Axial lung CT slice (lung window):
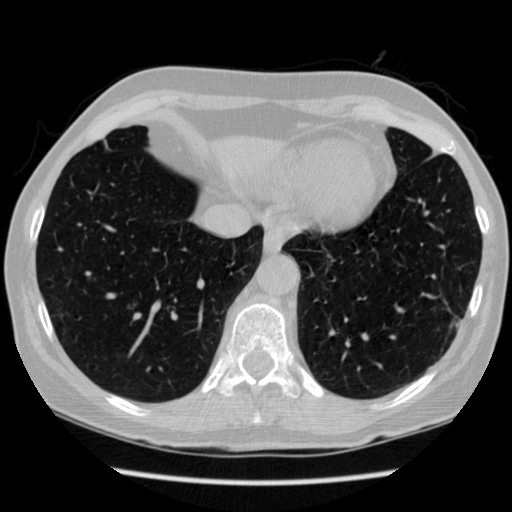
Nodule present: no